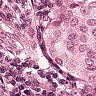
Metastatic tissue present: yes